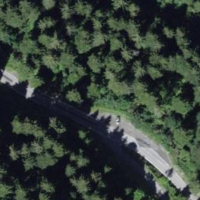
EUNIS habitat code: 43
Species observed at this site:
Tussilago farfara